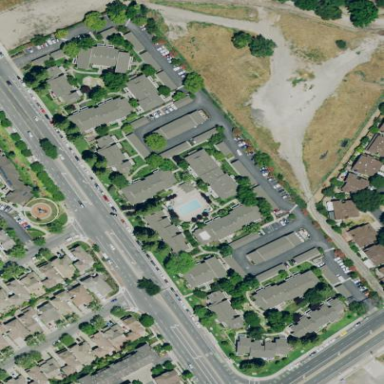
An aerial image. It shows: Residential area with apartments.